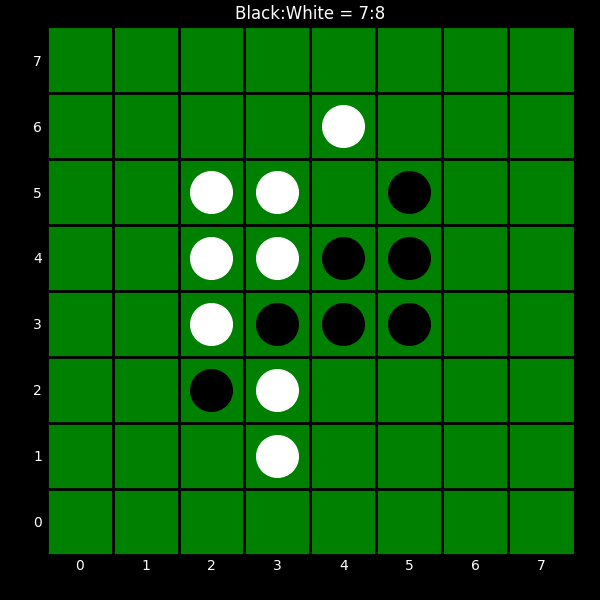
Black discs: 7
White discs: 8